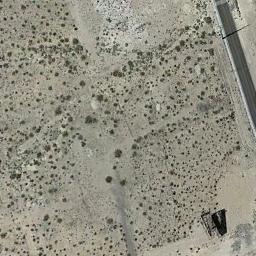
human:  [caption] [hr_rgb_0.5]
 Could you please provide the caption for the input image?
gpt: A lot of dense small chaparrals grow in the desert and a road goes through the desert .

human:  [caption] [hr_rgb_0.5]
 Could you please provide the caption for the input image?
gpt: Chaparral is sparsely distributed on the sand beside the building .

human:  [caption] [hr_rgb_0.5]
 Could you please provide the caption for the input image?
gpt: There is a wood in this jungle .

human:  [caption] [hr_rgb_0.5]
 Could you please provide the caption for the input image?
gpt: The chaparral is in the bare land with a road pass by .

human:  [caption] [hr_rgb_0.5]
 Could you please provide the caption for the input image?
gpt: There is a road beside the chaparral .